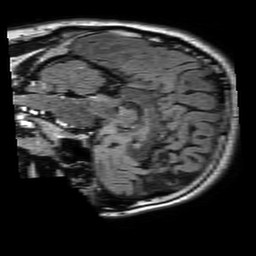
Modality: FLAIR
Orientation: sagittal
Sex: male
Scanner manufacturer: philips
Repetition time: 11 s
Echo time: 0.125 s